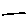
Label: line